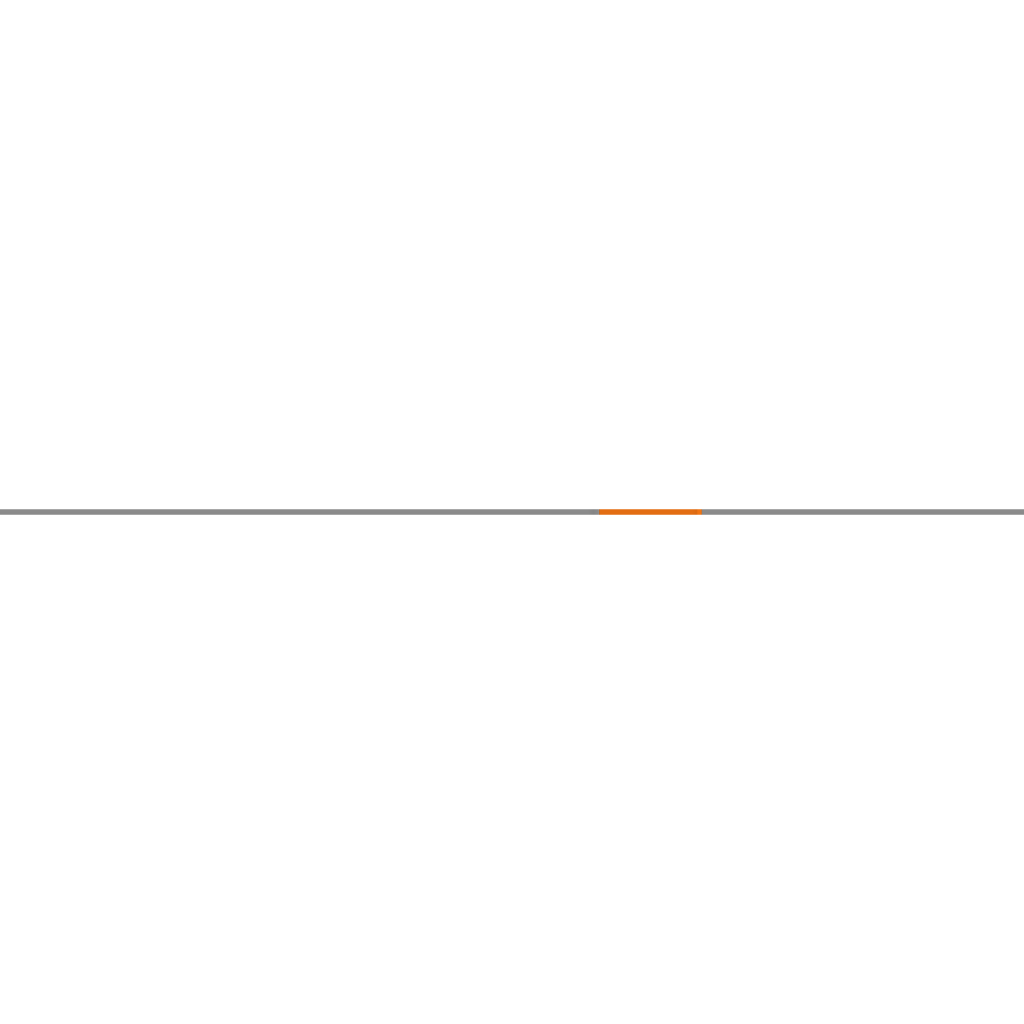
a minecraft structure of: Denver Broncos